Question: Earlier I used Eclipse. Recently I have started using IntelliJ. I found that the IntelliJ equivalent of Eclipse keyboard shortcut (view source) is .
But, when I use that I get the source in the following format.

It does not show complete source, i.e method implementation is not being shown. I have placed src.zip in the java sdk folder where Java is installed. I have added the src.zip in the project libraries too. In eclipse I can just attach source if it can't find one.
I have seen answers of relevant questions but couldn't follow. So,
Detailed answer will be appreciated.
Thanks in advance.
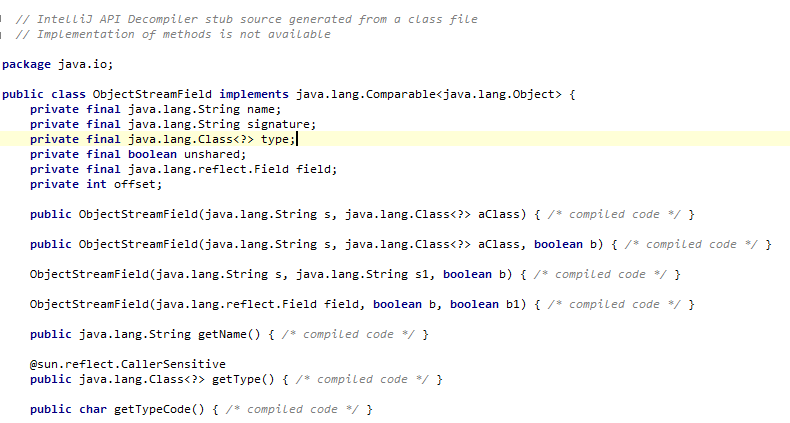
Answer: Found the answer.
1. Press ctrl + shift + alt + s
2. Select SDKs under platform settings.
3. On the right hand side there will be Sourcepath tab
4. Add the downloaded src.zip of java to the sourcepath
5. You can also add the API documentation under the Documentation Path in the same way by adding the downloaded API docs